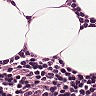
Metastatic tissue present: no